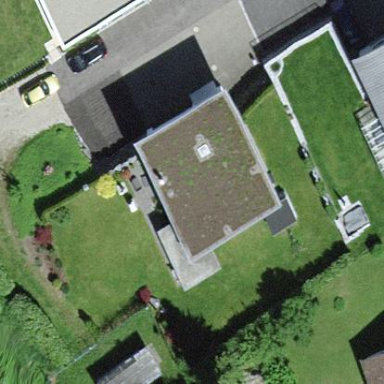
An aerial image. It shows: Simple and straightforward house.